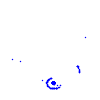
Particle: kaon